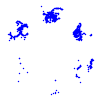
Particle: pion